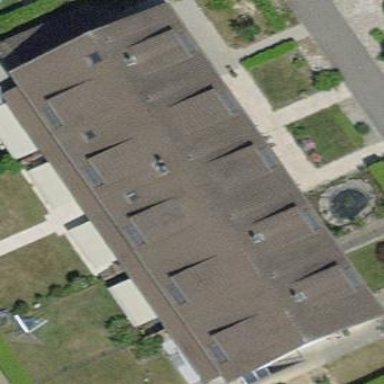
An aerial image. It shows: Terrace building.